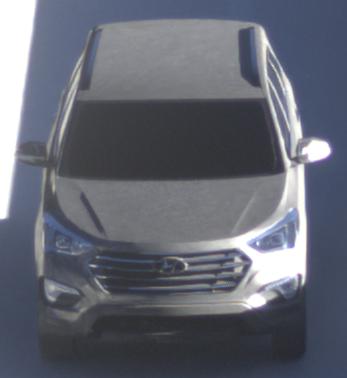
Make: Hyundai
Model: Santa Fe 2.4 GDI
Detailed model: Santa Fe (DM)
Model produced from: 2017/08
Model produced until: 2018/01
Doors: 5
Color: gray
Road condition: dry road
Daytime: sunrise or sunset
Contrast: medium contrast